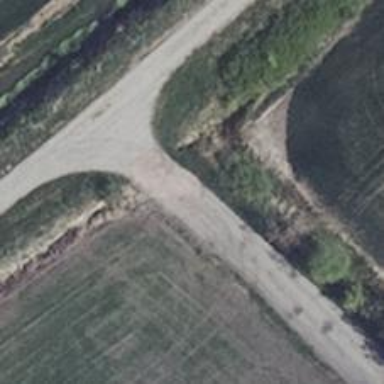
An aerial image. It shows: Gravel track with grade 2 tracktype.